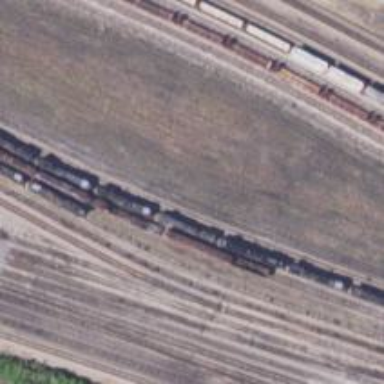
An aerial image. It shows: Very large railway yard utilized for manifest purposes.